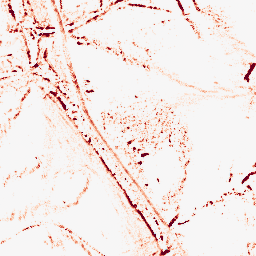
Category: morphological
Decomposition family: morphological_diamond
Decomposition parameters: operation: opening
radius: 3
Upsampling method: quintic
Upsampling parameters: scale: 2
Upsampling scale: 2